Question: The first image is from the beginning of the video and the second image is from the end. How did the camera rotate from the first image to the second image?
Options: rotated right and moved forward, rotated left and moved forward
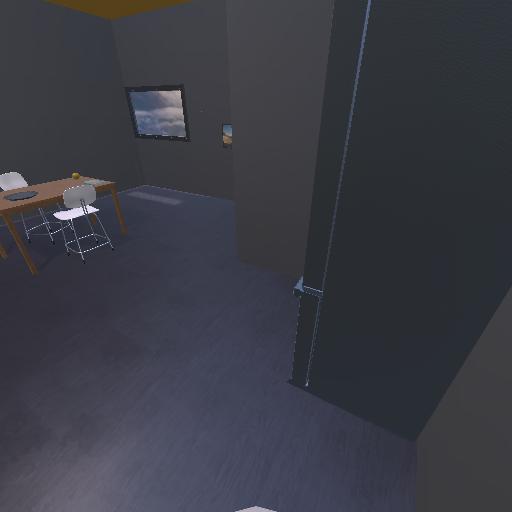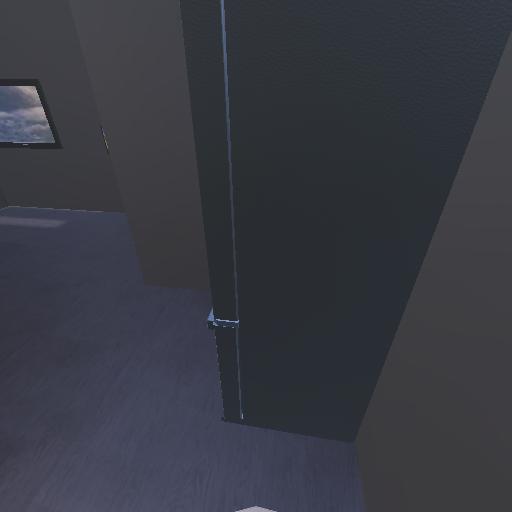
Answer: rotated right and moved forward